Question: At each time, any colored ball can be exchanged with the white ball. How many such exchanges are needed at least to make all the red balls arranged in front of the blue balls and blue balls in front of the yellow balls (white ball positions are arbitrary)?
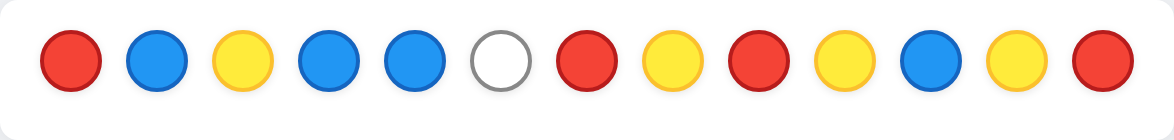
Answer: 8